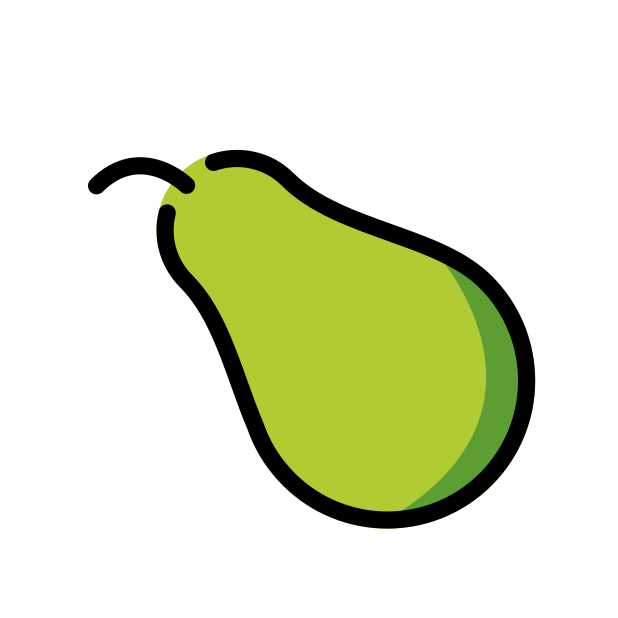
pear